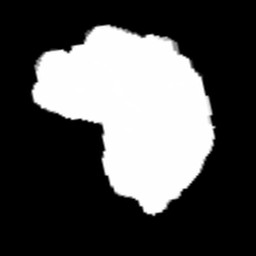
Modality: FA
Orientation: sagittal
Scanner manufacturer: siemens
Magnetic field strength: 3 T
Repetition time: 3.6 s
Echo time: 0.092 s